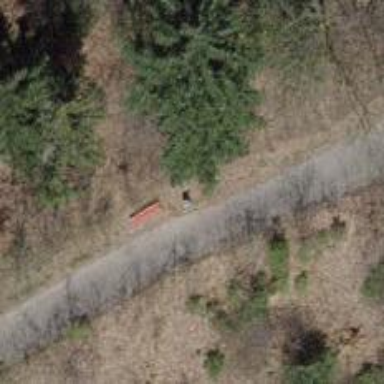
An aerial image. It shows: Red bench.